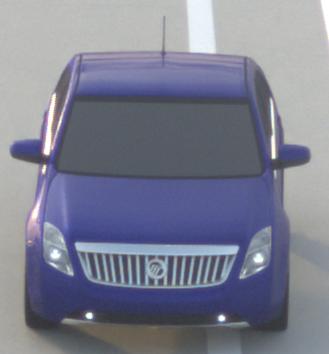
Make: Mercury
Model: Milan
Detailed model: -
Model produced from: 2009
Model produced until: 2010
Doors: 4
Color: blue
Road condition: dry road
Daytime: sunrise or sunset
Contrast: low contrast